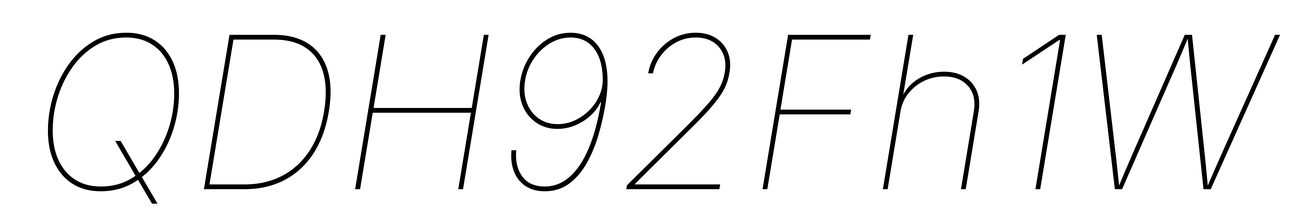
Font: Inter-Italic_Thin_Italic